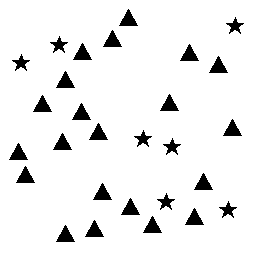
Squares: 0
Triangles: 21
Stars: 7
Total shapes: 28